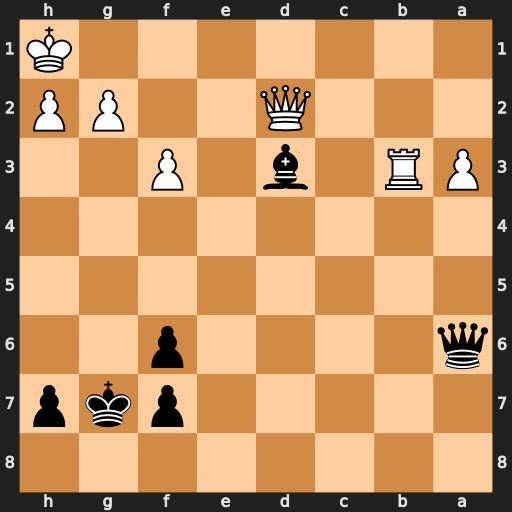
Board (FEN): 8/5pkp/q4p2/8/8/PR1b1P2/3Q2PP/7K
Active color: b
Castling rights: -
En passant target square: -
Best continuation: Bc2 Qf2 Bxb3